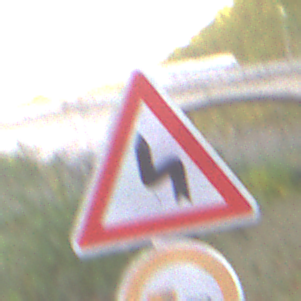
Verkehrszeichen: DoppelkurveZunaechstLinks
Zusatzzeichen unten: UeberholverbotKraftfahrzeuge
Umgebung: Outdoor, Suburban
Tageszeit: MorningAfternoon
Wetter: PartlyCloudy
Licht: Natural
Jahreszeit: NotSpecified
Kontrast: MediumContrast